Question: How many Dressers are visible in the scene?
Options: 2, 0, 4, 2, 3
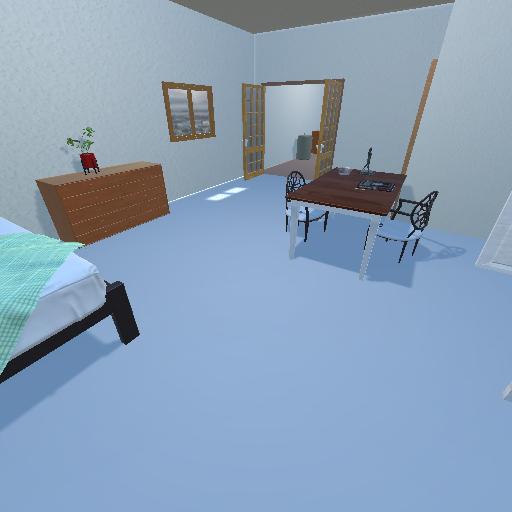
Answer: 2